Question: I'm using Xcode 2.5 on Mac 10.4.11 PPC. 'javac -version' returns 1.5.x yet when I imported my source code and tried to build it in Xcode, I get errors all over because 'generics', 'annotations', and 'for-each loops are not supported in -source 1.3'.

I thought I found the setting to change the source version in Xcode in the above but it doesn't work. Any ideas?
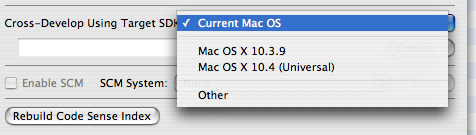
Answer: Actually I went through the 'build.xml' file of the Xcode project and found the source and target fields and just changed em from 1.3 and 1.2 respectively to 1.5.